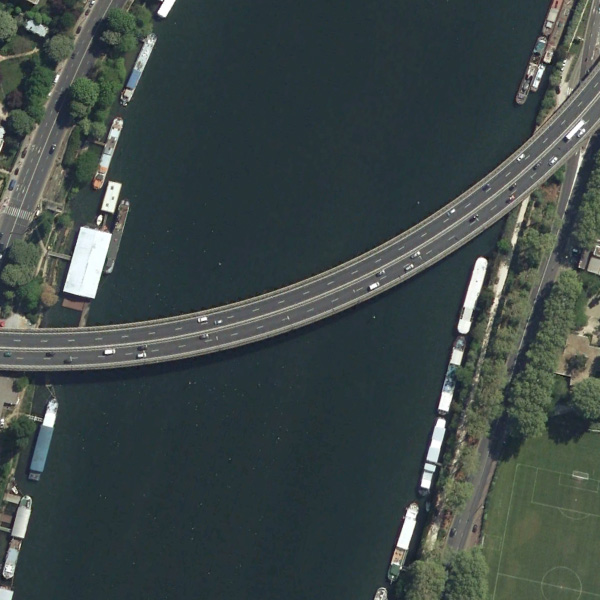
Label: Bridge